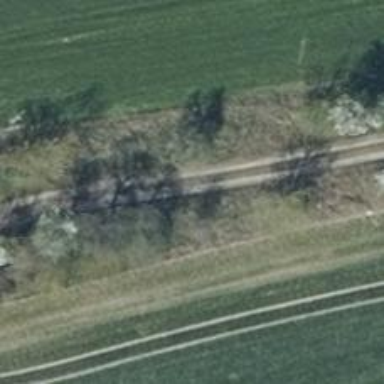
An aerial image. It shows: Sandy track road.